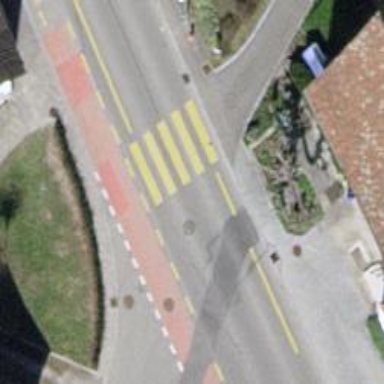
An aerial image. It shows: Uncontrolled zebra crossing on the road.